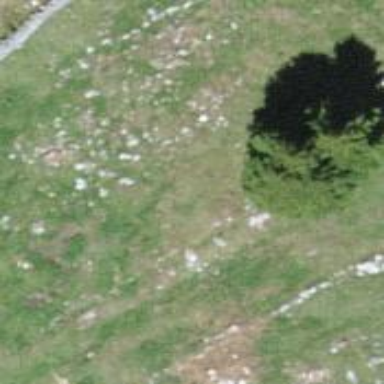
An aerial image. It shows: Needle-leaved tree in its natural environment.